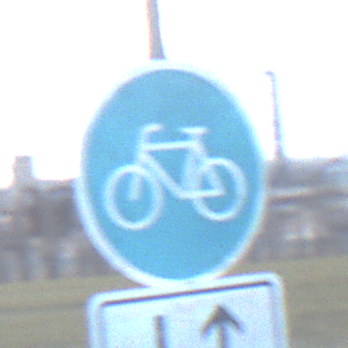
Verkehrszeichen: Radweg
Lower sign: RichtungsangabeDurchPfeile8
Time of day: SunriseSunset
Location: Outdoor (Nature)
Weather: PartlyCloudy
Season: NotSpecified
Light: Natural